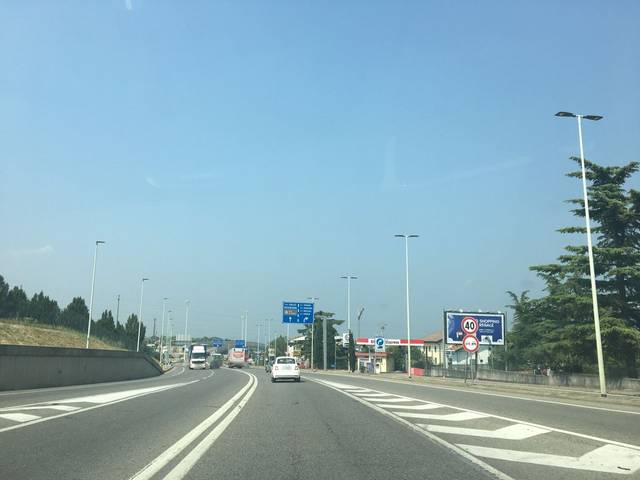
Region: Italy
Coordinates: 45.454, 10.522